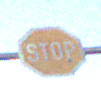
Verkehrszeichen: Stop
Umgebung: Outdoor, Nature
Tageszeit: MorningAfternoon
Wetter: PartlyCloudy
Licht: Natural
Jahreszeit: NotSpecified
Kontrast: HighContrast